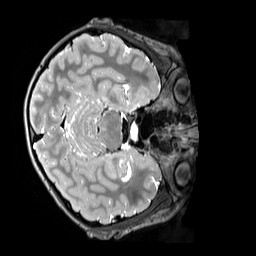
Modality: T2w
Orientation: axial
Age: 10
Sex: male
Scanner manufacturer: siemens
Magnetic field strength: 3 T
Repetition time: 3.2 s
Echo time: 0.408 s